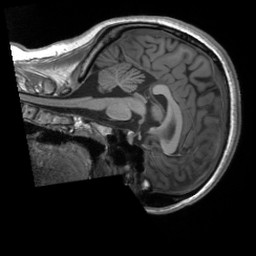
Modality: T1w
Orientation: sagittal
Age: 19
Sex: female
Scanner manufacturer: siemens
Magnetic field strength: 3 T
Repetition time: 2.3 s
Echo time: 0.00232 s